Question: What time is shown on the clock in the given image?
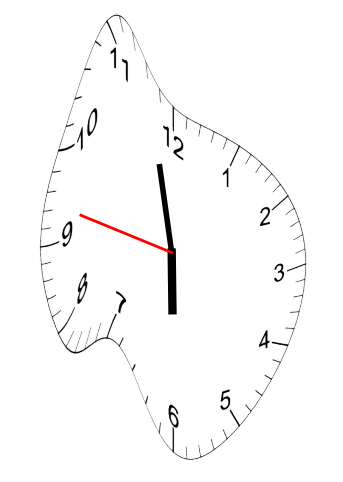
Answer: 05:57:47